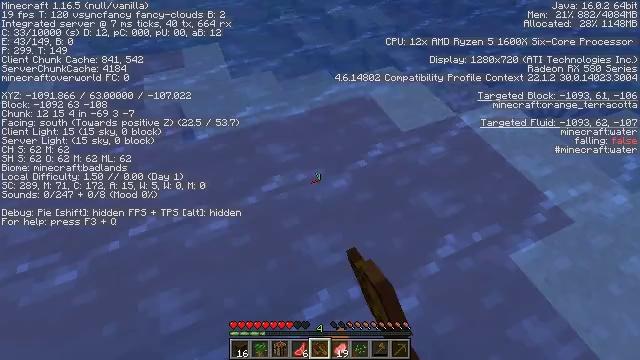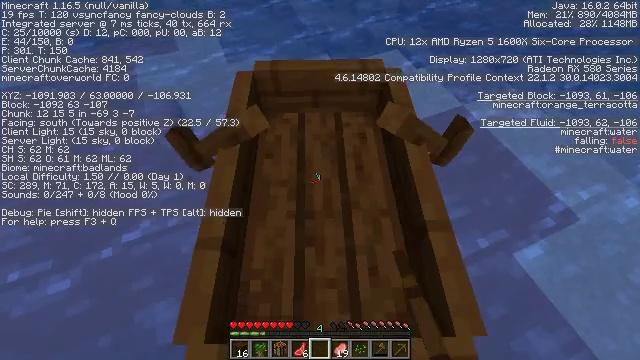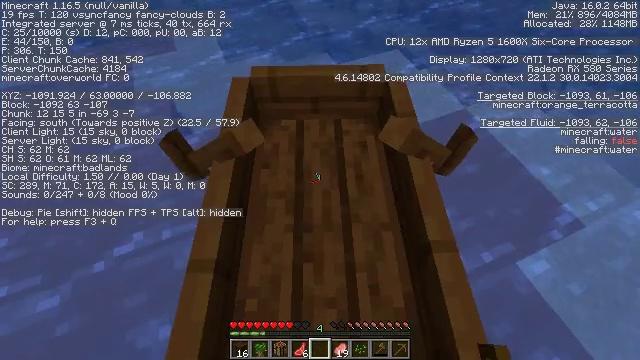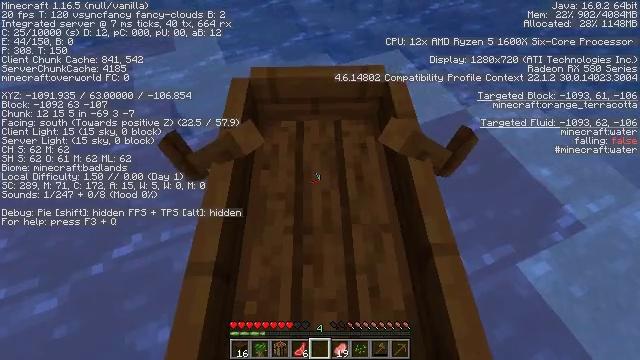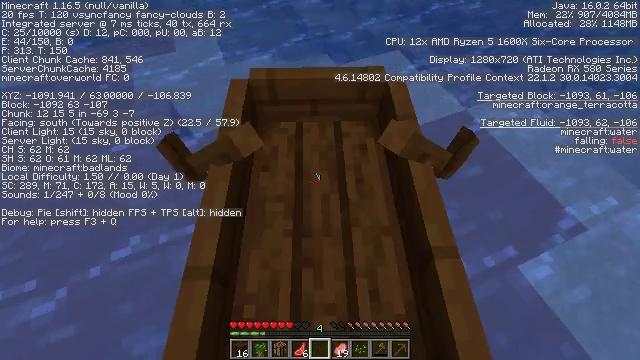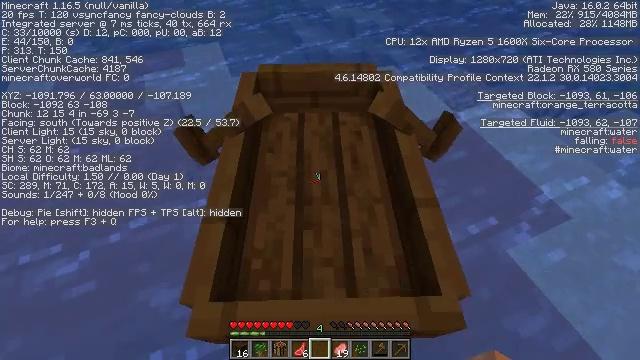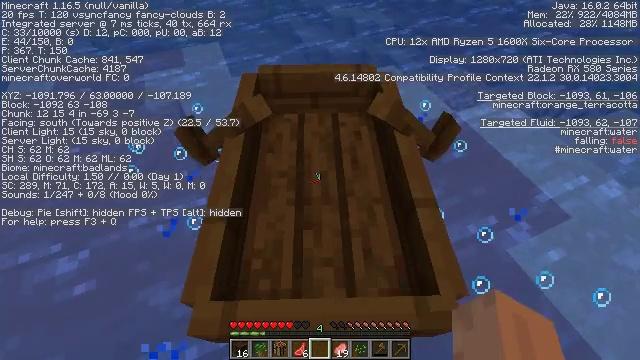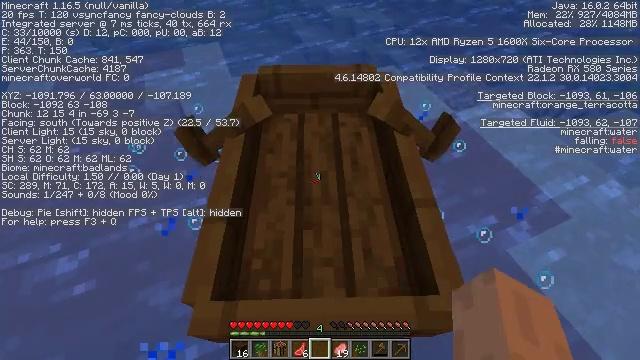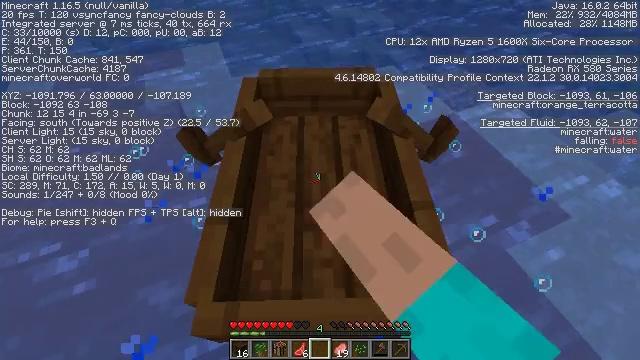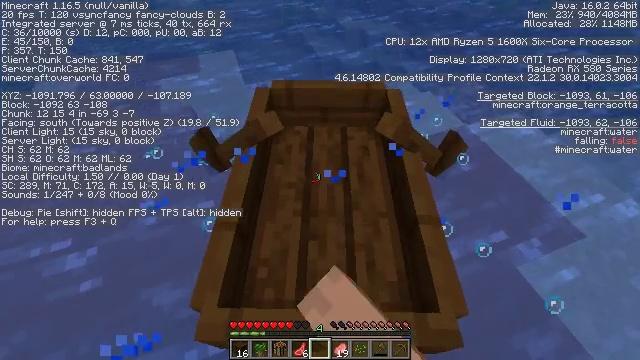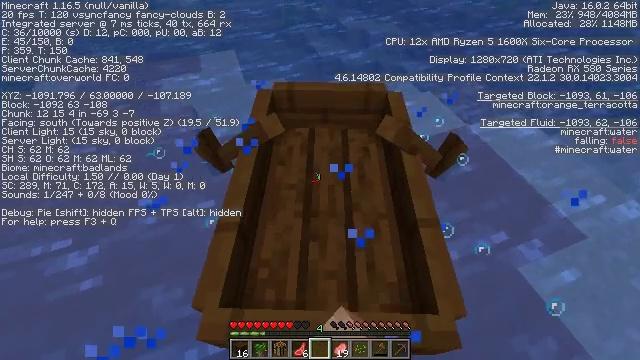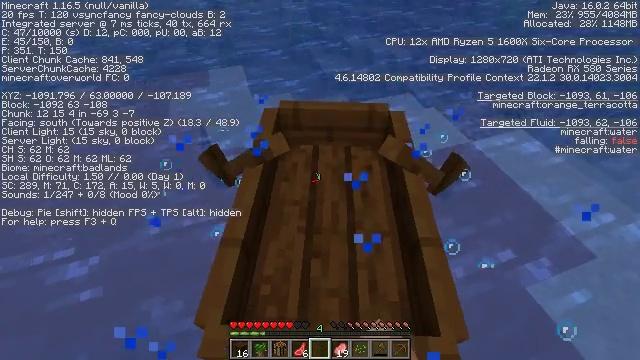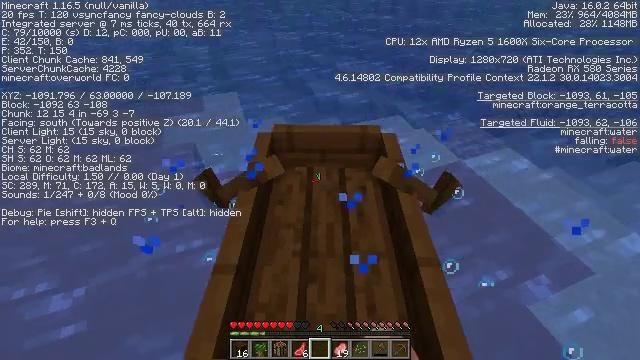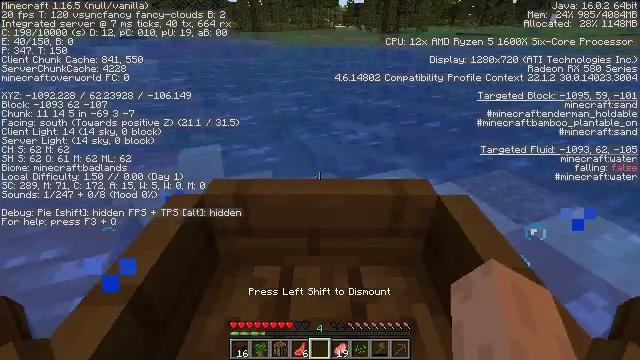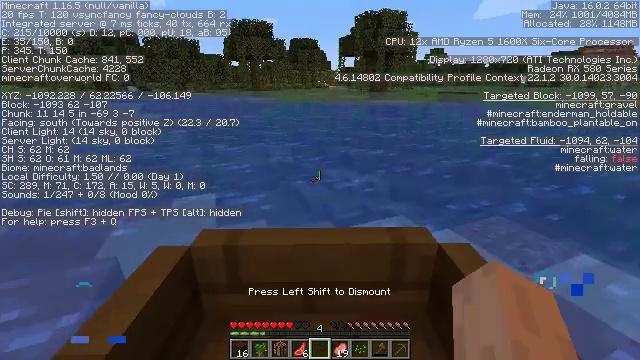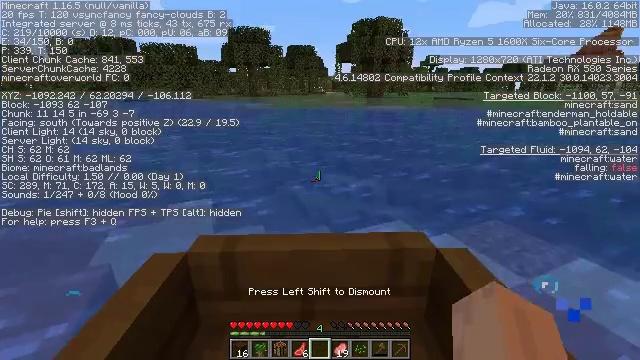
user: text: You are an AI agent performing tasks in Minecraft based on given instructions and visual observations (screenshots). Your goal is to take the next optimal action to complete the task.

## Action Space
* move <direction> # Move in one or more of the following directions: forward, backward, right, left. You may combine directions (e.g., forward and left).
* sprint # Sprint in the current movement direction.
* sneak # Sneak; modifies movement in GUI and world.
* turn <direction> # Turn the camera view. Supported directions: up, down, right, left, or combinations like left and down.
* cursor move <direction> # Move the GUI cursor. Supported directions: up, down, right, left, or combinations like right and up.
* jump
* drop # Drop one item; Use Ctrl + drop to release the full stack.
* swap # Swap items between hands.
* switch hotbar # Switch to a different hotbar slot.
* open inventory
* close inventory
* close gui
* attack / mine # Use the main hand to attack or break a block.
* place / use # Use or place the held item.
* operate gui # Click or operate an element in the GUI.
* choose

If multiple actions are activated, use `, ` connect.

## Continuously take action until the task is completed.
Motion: motion action
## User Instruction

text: Break the sugar cane.
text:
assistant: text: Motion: turn down
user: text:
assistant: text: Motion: no_op
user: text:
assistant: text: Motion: no_op
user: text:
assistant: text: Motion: no_op
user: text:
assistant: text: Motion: no_op
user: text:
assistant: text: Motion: no_op
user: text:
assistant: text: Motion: use / place
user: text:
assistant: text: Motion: use / place
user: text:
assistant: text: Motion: turn left and up, use / place
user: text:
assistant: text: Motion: no_op
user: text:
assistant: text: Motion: turn left and up
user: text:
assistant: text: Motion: turn left and up
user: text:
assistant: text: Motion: turn up
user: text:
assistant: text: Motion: move forward, turn right and up
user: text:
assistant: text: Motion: move forward, turn up
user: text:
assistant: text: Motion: move forward
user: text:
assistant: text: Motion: move forward
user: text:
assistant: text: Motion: move forward, sprint
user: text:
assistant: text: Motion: move forward, sprint
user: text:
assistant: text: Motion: move forward, sprint, turn up
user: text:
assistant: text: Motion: move forward, sprint
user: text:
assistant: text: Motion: move forward
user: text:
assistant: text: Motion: move forward
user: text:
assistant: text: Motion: move forward
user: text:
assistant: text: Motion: move forward
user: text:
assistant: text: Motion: move forward
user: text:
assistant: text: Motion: move forward
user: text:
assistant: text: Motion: move forward
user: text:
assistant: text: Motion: move forward
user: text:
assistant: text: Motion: move forward